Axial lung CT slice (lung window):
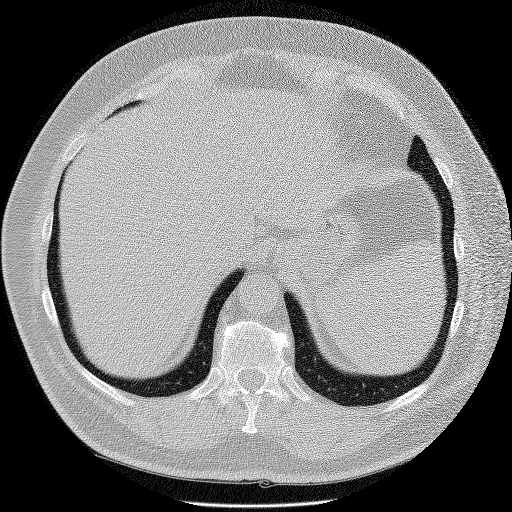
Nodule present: no